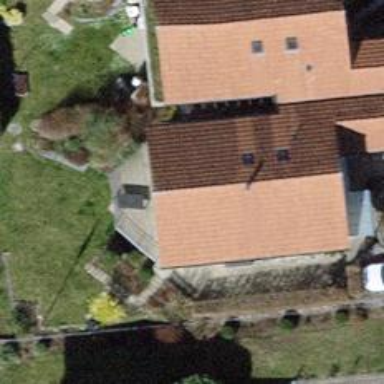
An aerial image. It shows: Semidetached house with gabled roof.